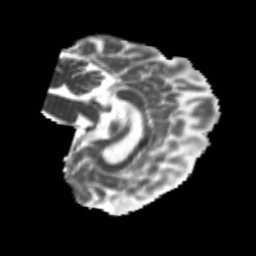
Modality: MD
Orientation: sagittal
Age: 25
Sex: female
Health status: healthy
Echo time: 0.074 s